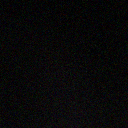
Screen state: off